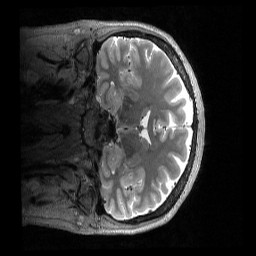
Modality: T2w
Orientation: coronal
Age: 53
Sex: female
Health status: ill
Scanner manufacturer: siemens
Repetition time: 3.2 s